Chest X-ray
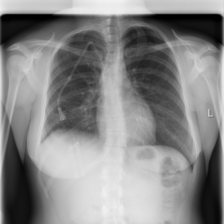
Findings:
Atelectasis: negative
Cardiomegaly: negative
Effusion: negative
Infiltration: negative
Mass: negative
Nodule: negative
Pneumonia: negative
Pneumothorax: negative
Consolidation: negative
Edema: negative
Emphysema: negative
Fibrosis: negative
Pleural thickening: negative
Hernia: negative